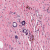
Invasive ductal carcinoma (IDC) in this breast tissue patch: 0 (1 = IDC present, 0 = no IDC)